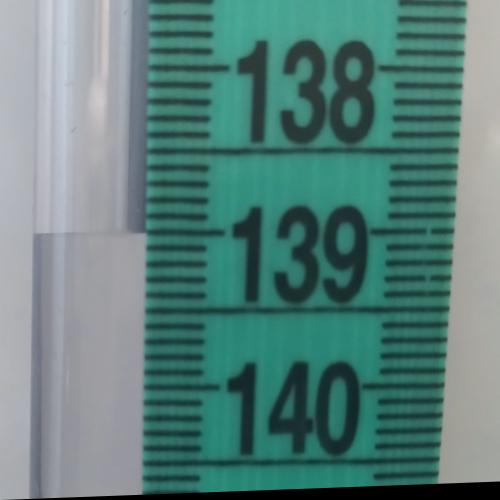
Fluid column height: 139.0 cm